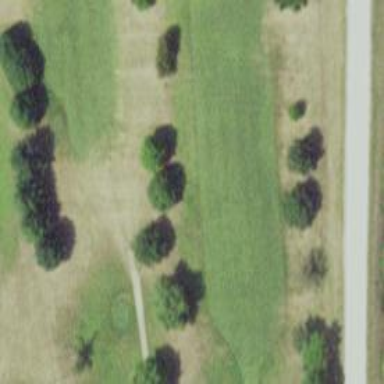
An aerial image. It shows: Golf hole.